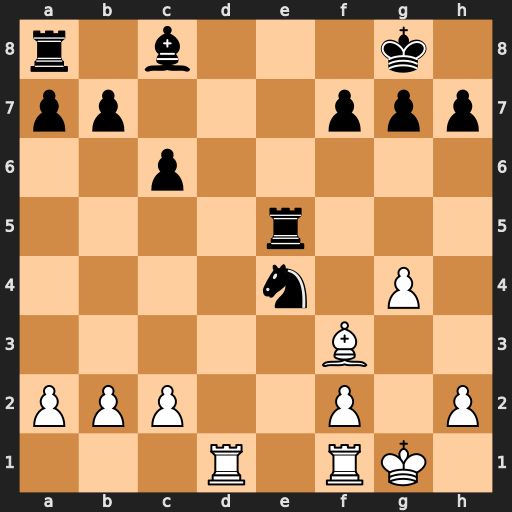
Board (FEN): r1b3k1/pp3ppp/2p5/4r3/4n1P1/5B2/PPP2P1P/3R1RK1
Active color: w
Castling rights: -
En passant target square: -
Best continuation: Rd8+ Re8 Rxe8#